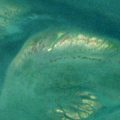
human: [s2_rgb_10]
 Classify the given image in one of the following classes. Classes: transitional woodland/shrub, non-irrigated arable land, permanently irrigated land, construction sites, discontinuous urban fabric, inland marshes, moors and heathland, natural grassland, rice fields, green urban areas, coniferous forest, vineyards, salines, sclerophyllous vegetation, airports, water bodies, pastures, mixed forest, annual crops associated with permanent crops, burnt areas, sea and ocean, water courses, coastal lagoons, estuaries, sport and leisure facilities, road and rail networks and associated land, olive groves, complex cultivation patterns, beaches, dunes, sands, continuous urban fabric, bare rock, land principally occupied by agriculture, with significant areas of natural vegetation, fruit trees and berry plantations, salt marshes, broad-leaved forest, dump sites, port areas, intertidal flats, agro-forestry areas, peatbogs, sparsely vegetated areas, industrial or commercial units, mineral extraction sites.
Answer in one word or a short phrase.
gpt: intertidal flats, estuaries